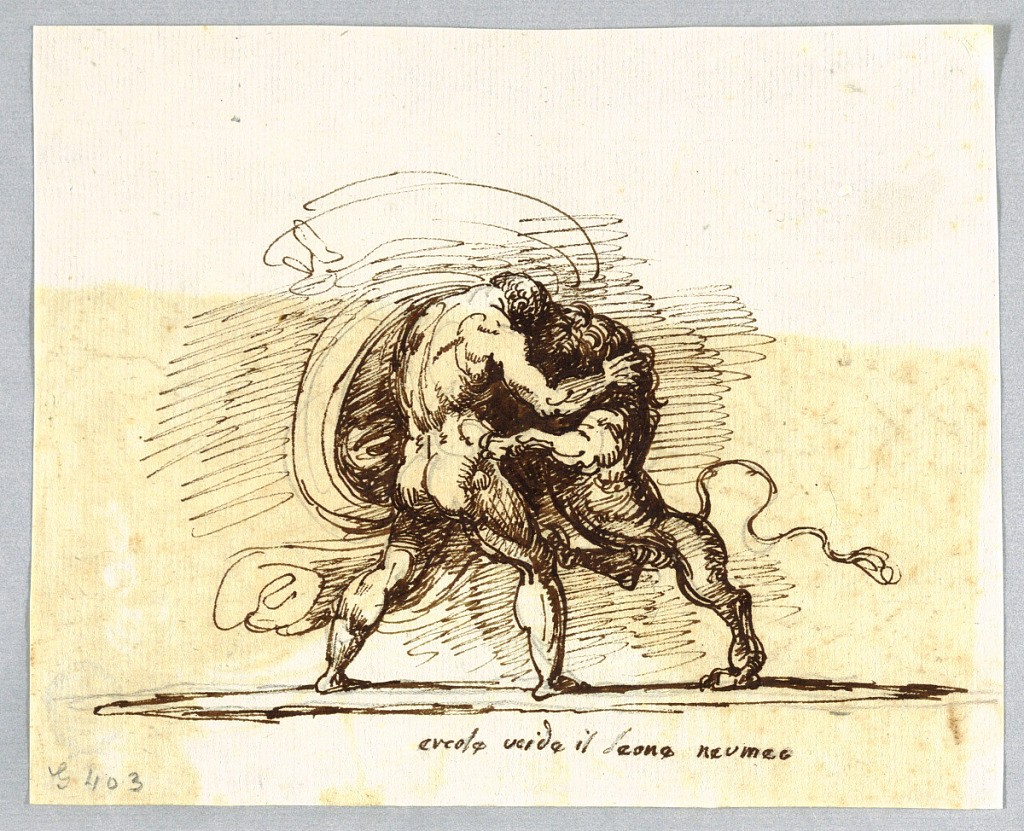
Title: Hercules and Nemean Lion
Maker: Felice Giani, Italian, 1758–1823
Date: ca. 1805
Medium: Pen and brown ink over traces of graphite on cream laid paper
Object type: Drawing
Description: Hercules shown from right back.